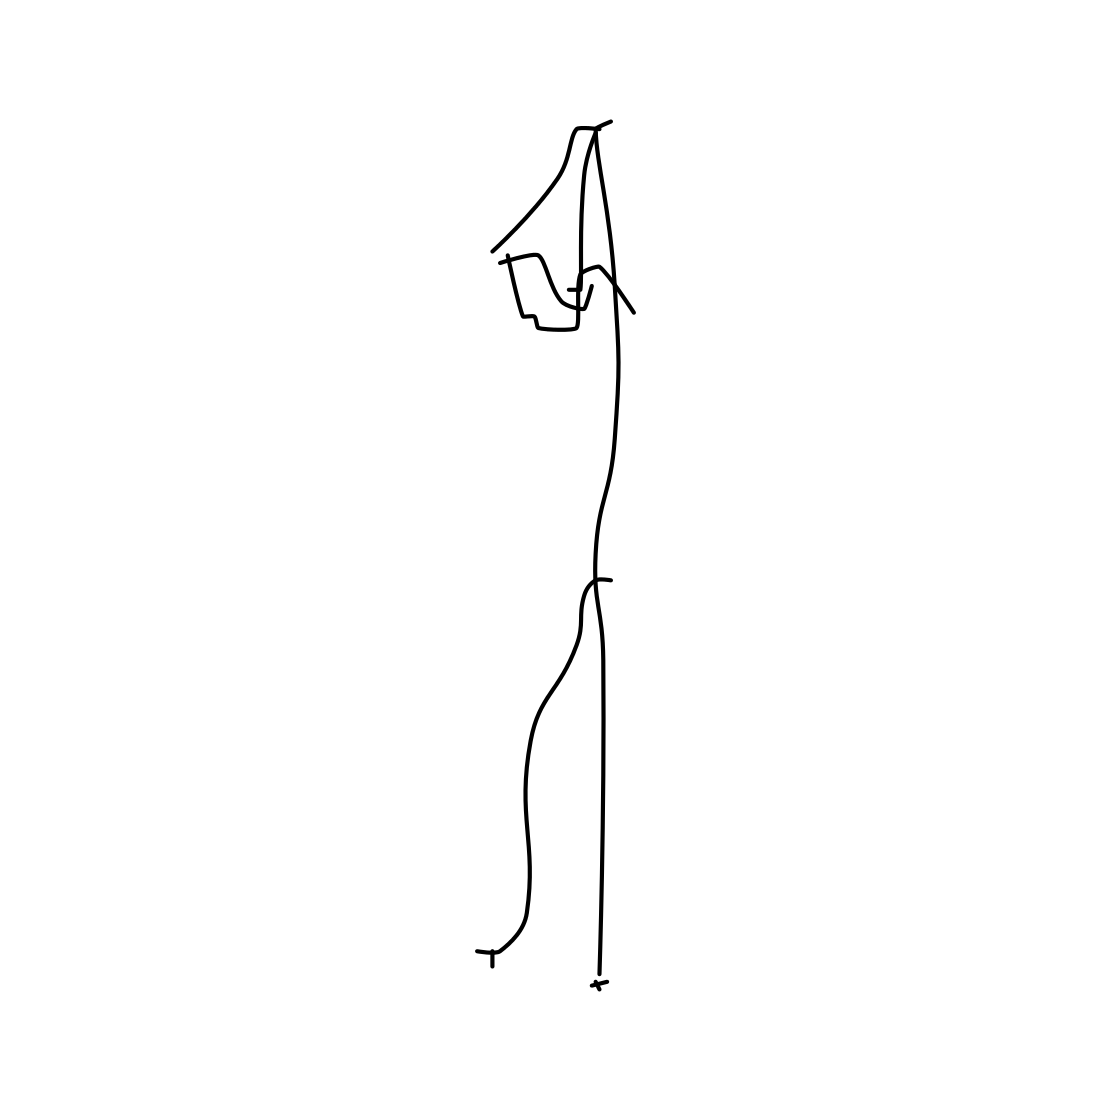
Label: floor lamp